Chest X-ray:
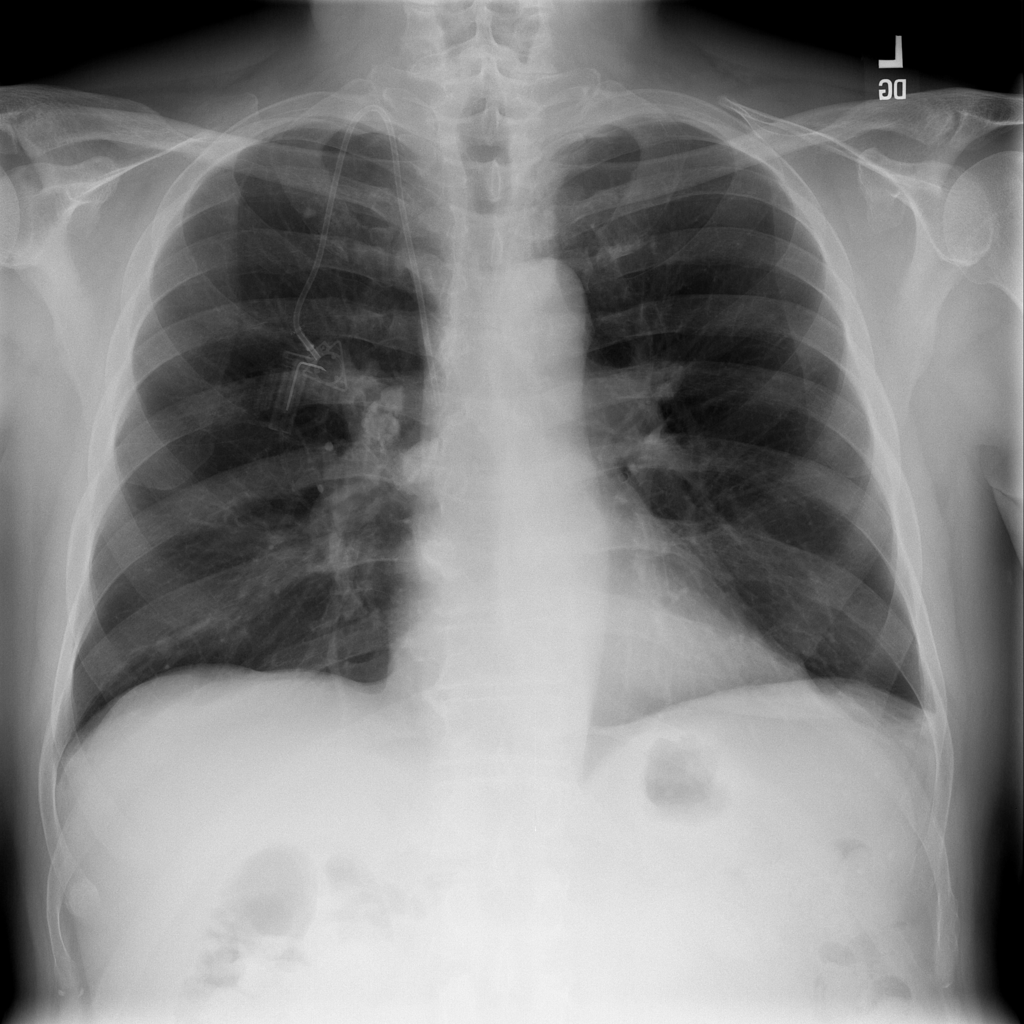
Findings: Calcification, Nodule, Pleural Thickening
No abnormal finding: no